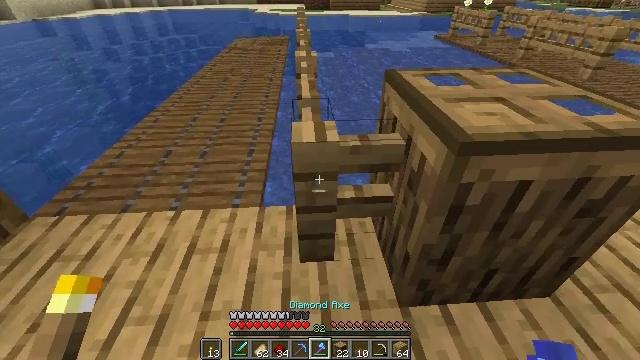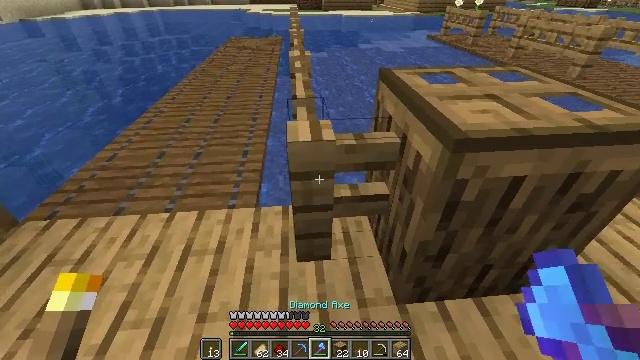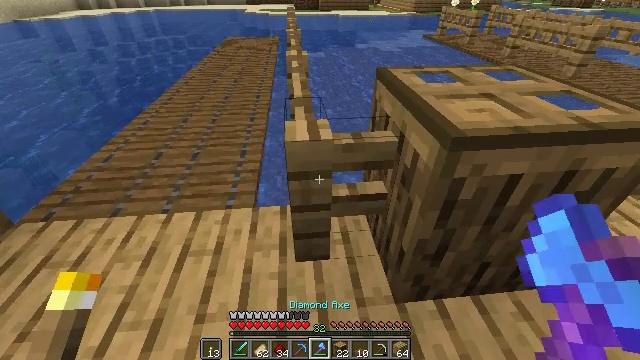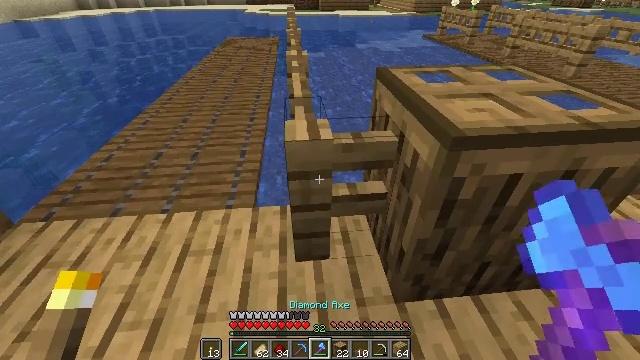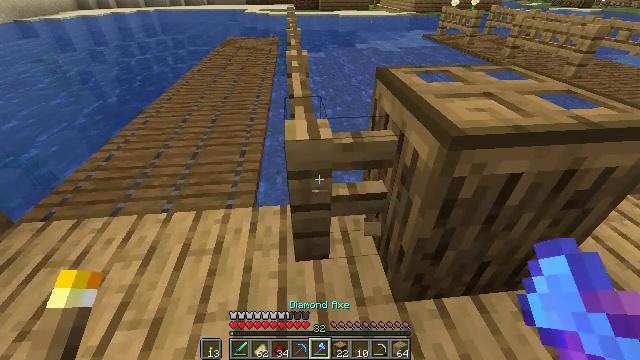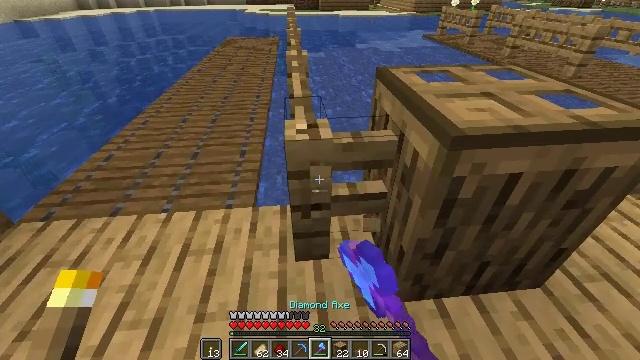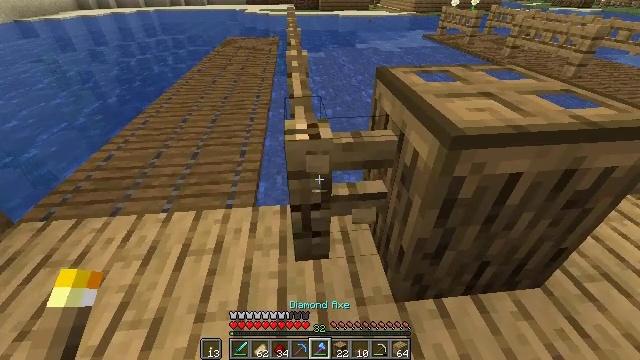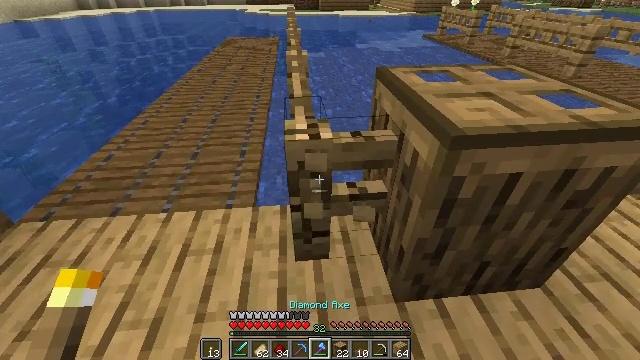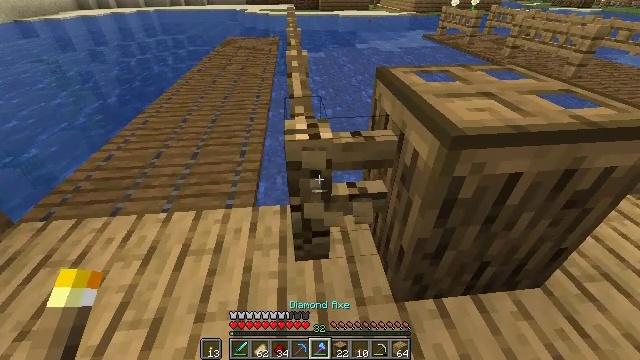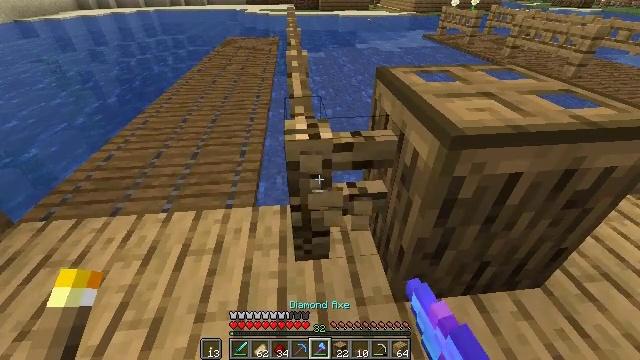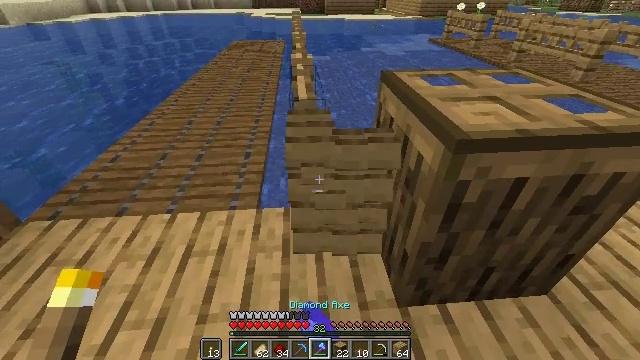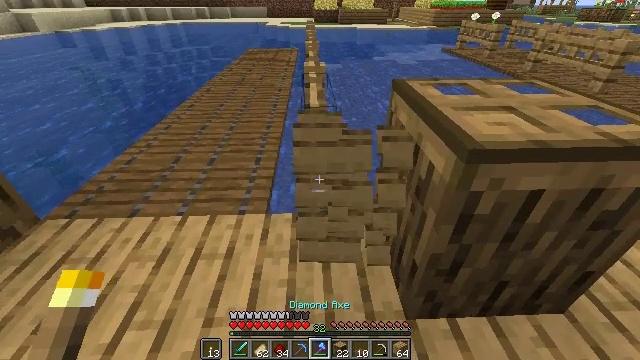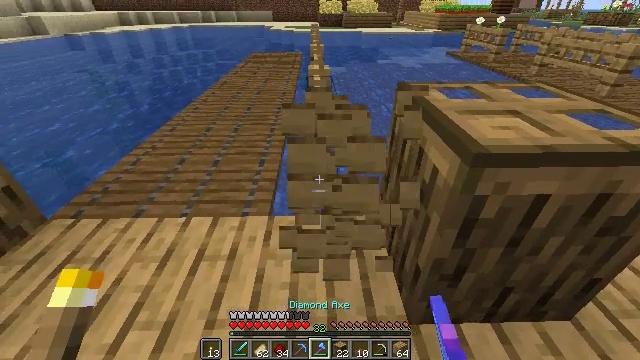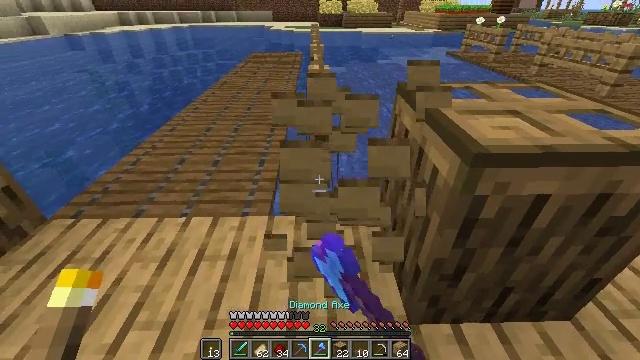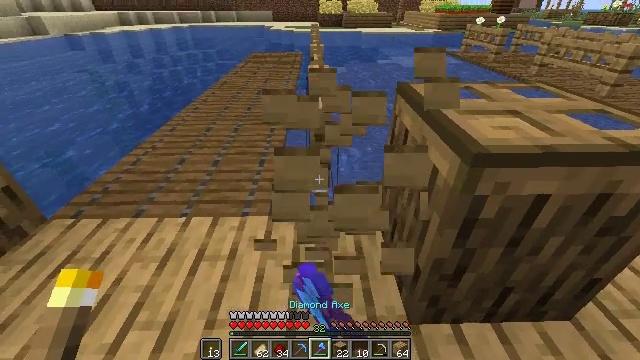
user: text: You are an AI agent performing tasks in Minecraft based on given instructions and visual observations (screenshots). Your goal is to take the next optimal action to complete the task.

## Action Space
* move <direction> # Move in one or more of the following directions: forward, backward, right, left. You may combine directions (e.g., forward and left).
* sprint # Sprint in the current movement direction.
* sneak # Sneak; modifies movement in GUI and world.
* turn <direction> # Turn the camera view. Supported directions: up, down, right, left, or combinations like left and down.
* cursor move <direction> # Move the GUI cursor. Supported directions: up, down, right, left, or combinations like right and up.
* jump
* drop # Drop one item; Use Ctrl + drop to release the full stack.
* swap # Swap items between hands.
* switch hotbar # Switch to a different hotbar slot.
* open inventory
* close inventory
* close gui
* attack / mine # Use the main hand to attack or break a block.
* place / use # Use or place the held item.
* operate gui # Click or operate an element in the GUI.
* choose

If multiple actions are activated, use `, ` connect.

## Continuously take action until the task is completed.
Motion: motion action
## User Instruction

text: Attack the oak fence to collect it.
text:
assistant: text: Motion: turn right
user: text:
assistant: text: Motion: no_op
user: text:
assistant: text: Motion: no_op
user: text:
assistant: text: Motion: attack / mine
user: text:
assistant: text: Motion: attack / mine
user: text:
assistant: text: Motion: attack / mine
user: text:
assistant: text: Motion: attack / mine
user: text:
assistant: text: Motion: attack / mine
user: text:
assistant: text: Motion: attack / mine
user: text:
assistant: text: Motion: turn left, attack / mine
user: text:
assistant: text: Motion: turn left and up, attack / mine
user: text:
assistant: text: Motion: attack / mine
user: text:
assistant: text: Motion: attack / mine
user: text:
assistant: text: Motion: attack / mine
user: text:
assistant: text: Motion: attack / mine